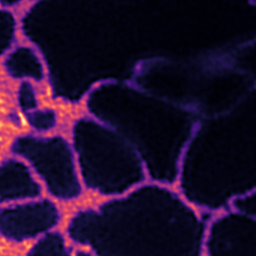
Label: Super-resolution ER image